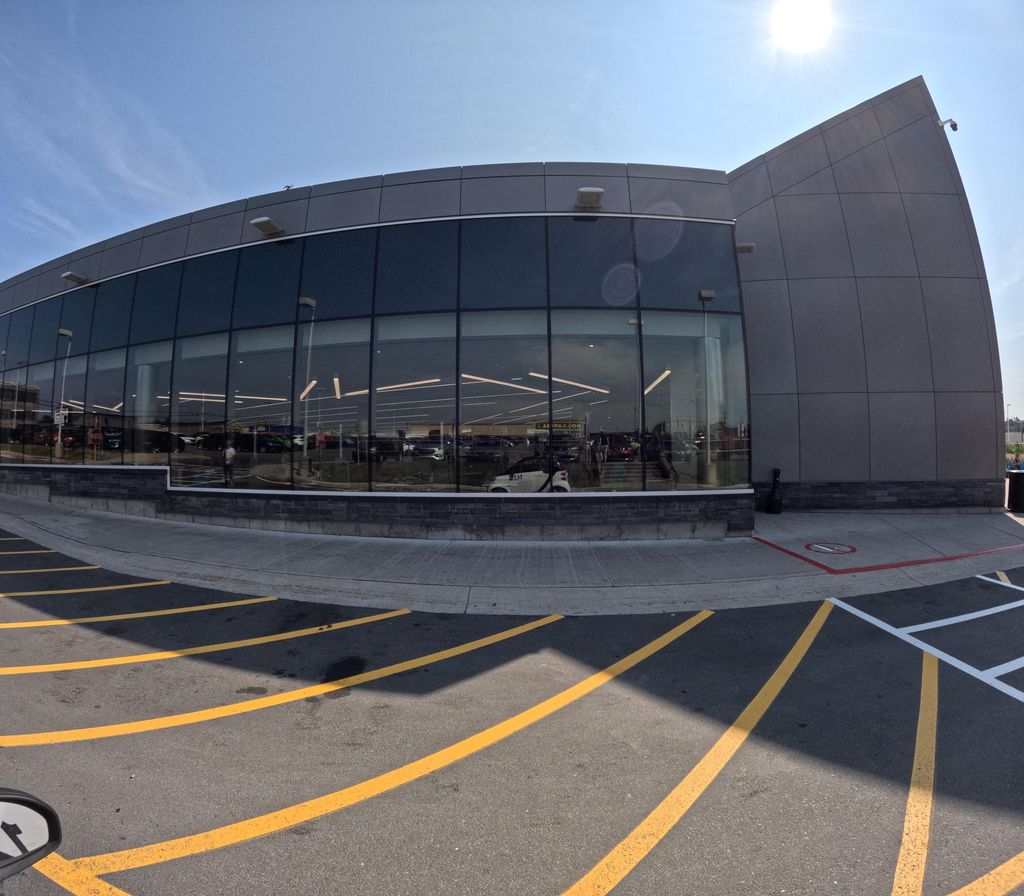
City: st_johns